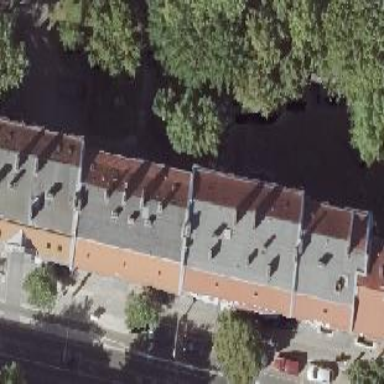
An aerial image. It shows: Building consisting of apartments with double saltbox roof shape.